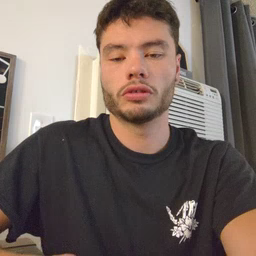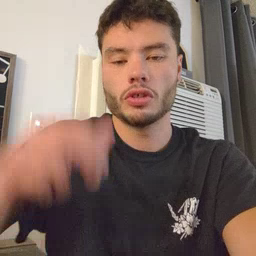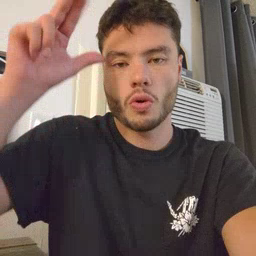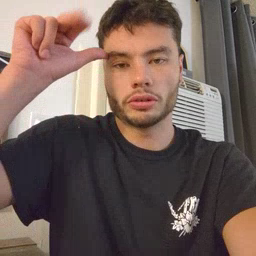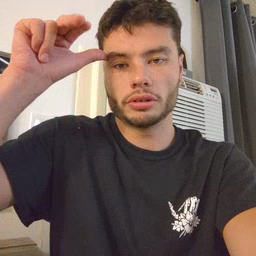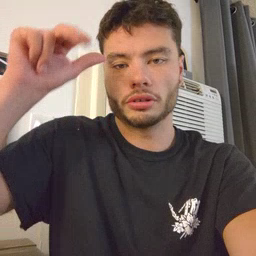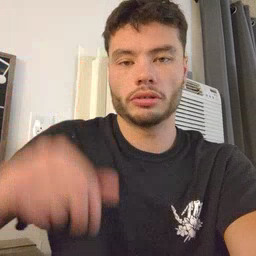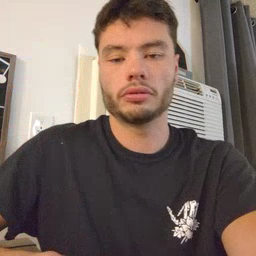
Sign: horse